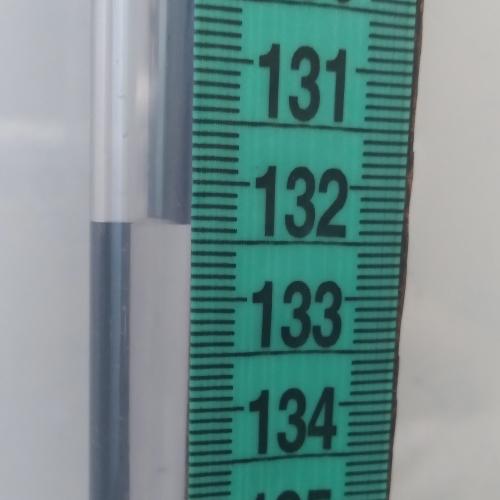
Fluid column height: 132.4 cm